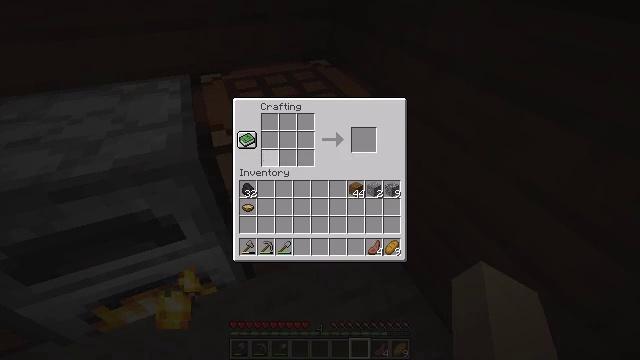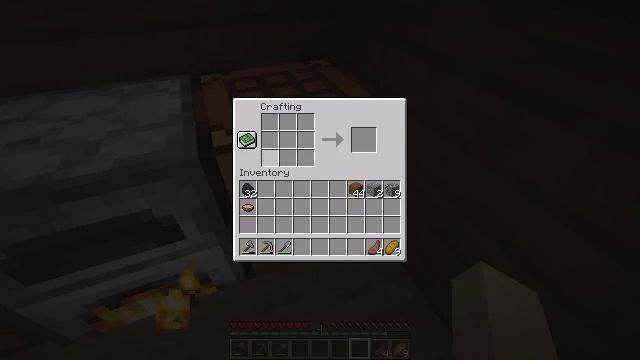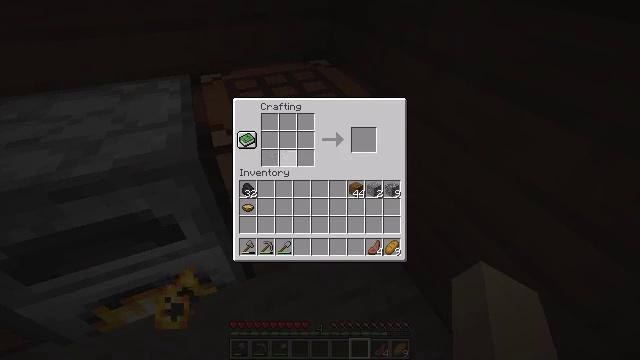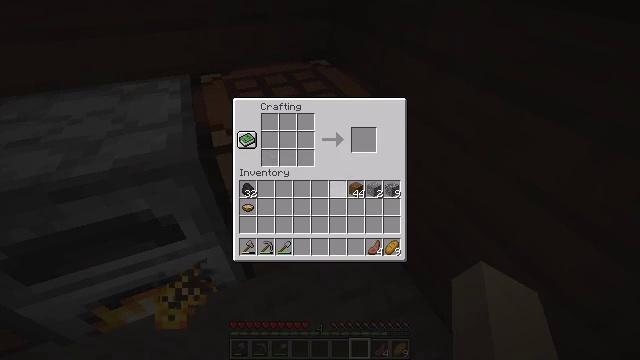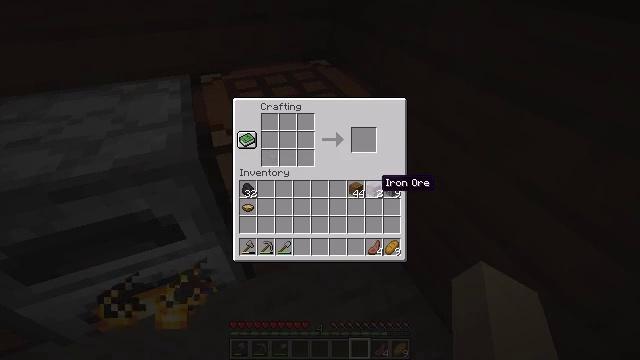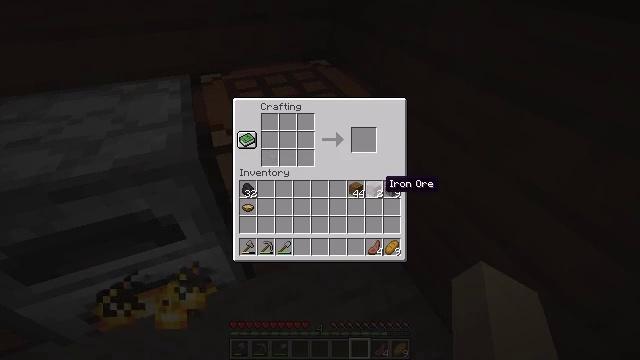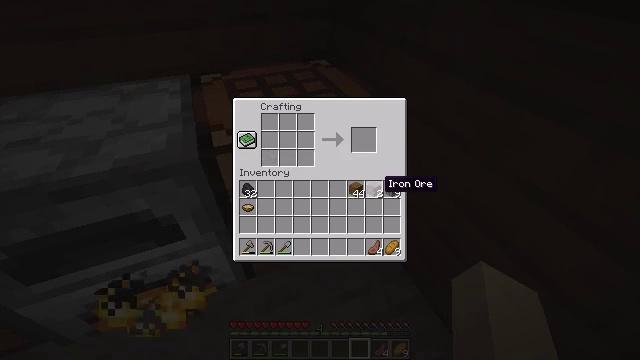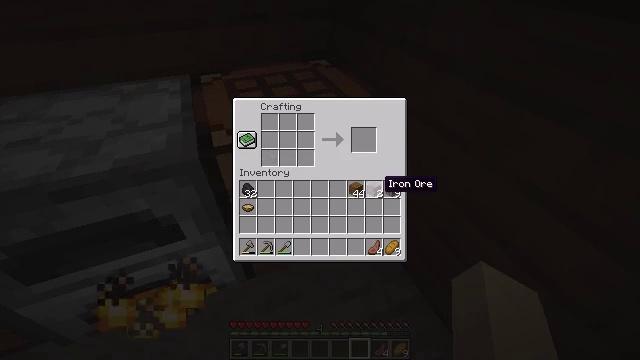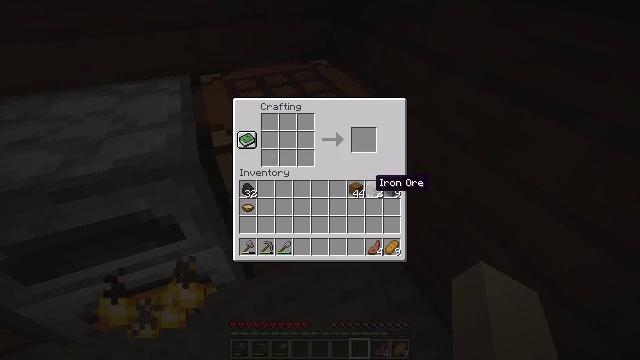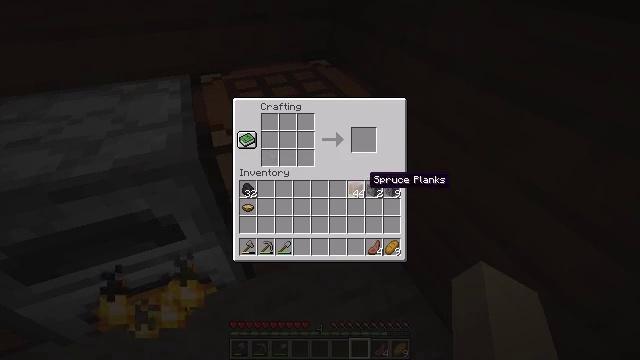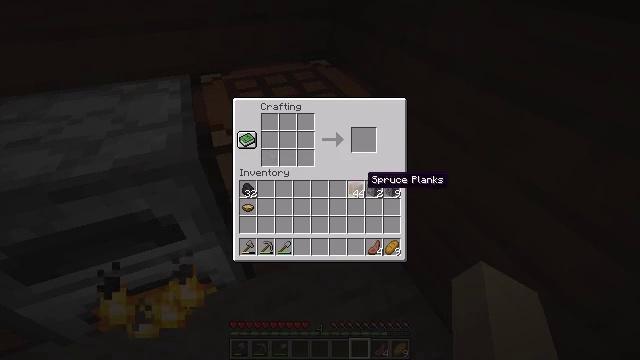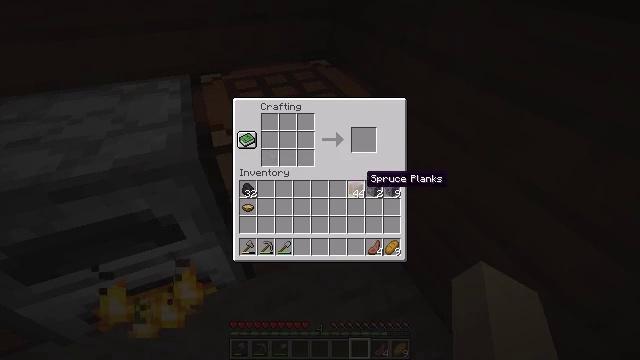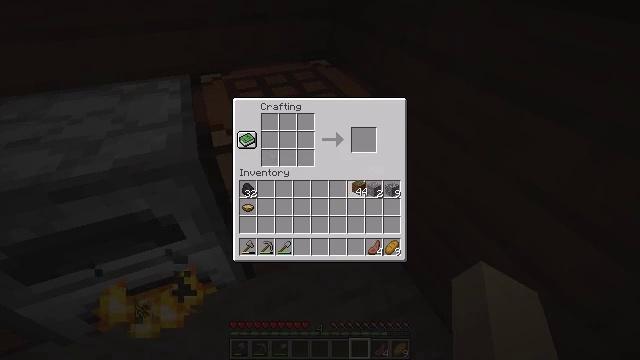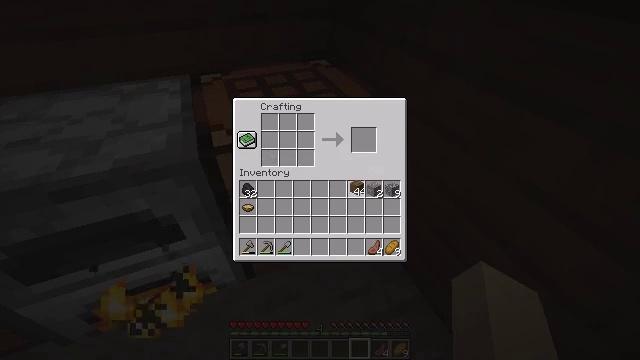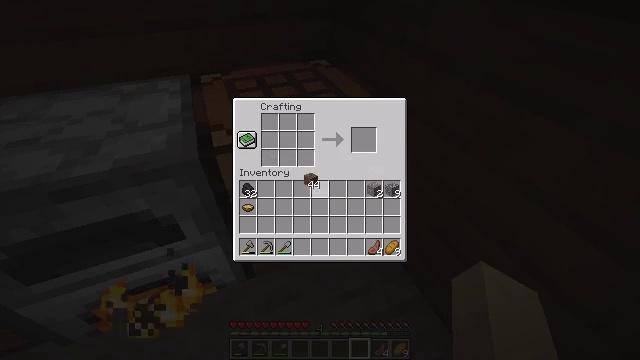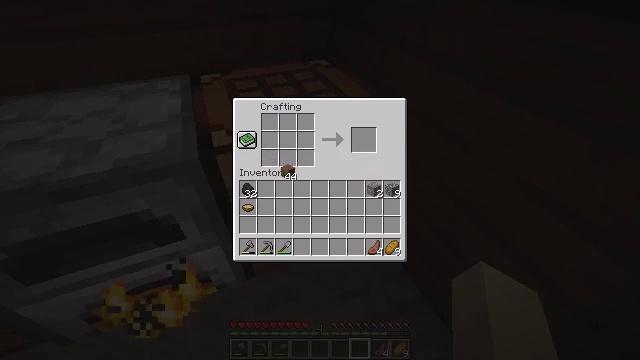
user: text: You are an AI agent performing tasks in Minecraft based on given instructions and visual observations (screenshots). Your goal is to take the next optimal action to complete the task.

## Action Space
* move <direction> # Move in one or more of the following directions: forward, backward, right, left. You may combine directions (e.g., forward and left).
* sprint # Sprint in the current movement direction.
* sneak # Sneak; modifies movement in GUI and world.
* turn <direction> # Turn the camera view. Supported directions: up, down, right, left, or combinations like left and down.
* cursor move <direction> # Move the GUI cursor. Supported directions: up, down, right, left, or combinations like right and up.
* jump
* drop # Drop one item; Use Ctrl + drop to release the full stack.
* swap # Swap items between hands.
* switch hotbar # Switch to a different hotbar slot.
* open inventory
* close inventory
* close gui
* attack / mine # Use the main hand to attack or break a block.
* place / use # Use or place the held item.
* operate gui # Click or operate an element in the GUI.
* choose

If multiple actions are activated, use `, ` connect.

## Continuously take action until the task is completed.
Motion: motion action
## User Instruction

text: Open the crafting table and craft a spruce pressure plate with spruce planks.
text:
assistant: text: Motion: sneak
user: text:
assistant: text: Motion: sneak
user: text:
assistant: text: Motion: sneak, cursor move right and down
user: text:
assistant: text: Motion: sneak, cursor move right and down
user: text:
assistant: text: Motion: sneak
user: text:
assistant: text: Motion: sneak
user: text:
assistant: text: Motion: no_op
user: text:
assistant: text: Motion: cursor move left
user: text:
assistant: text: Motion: no_op
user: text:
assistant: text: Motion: no_op
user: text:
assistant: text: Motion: no_op
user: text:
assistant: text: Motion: operate gui
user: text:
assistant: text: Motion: operate gui
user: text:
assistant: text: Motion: cursor move left
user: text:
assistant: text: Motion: cursor move left and up
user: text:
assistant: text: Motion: no_op
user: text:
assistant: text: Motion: cursor move left and up
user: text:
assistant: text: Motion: no_op
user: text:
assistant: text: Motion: no_op
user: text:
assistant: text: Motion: no_op
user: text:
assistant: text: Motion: choose
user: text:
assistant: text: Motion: choose
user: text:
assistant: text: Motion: choose
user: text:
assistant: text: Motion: choose
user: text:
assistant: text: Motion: choose
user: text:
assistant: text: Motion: choose
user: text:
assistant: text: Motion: choose
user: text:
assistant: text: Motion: choose
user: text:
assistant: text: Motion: no_op
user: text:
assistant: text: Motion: cursor move right and down